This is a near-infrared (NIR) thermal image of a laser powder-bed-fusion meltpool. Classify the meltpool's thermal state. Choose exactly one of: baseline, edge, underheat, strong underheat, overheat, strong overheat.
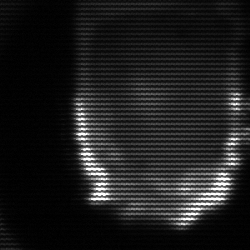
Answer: baseline